Question: I have just uploaded a website to my server. And it works perfectly locally, but after I uploaded, the online version displays this:
According to other answers on this site, its because the account on the server is set to use .NET Framework 2.0. BUT that's not the case with mine, I've made sure that it's set to 4.0 and I've even tried 4.0 Integrated. But it still displays this error.
What could be causing this? How can I fix it?

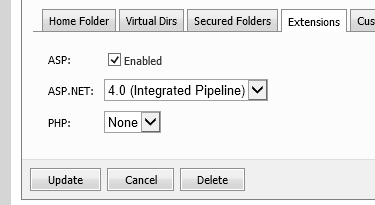
Answer: The application is trying to use features that are new to ASP.NET 4.5 (see in particular the '<httpRuntime>' and '<machineKey>' elements), but the server only has ASP.NET 4.0. Remove the '<httpRuntime>' and '<machineKey>' elements from Web.config to solve the issue.
(Fun fact: the '<httpRuntime/targetFramework>' attribute didn't exist until 4.5. So even though the value says "4.0," the server still fails since it's not expecting to see this attribute .)